Question: I am using jqGrid for some purpose. In this grid there are 6 columns in which last columns is just integer value (NoLicense-available license count) and last 2nd is checkbox.
I want to make following functionality using this grid.
1. If checkbox is tick then value of NoLicense must be NoLicense++; 2 if the same checkbox is untick then value of NoLicense must be NoLicense--;
2. If NoLicense=0 then alert('License exhausted');
Below is my code:
'''
$.ajax({
type: "POST",
url: url,
data: param,
contentType: "application/json; charset=utf-8",
dataType: "json",
error: function (xhr, status, error) {
try {
var msg = JSON.parse(xhr.responseText);
$(this).MessageBox('error', msg.Message);
}
catch (e) {
$(this).MessageBox('error', xhr.responseText);
}
return false;
$(this).HideBusy();
},
success: function (data) {
var xmlString = data.d;
if (xmlString != '') {
$("#AvailableLicense").jqGrid({
ajaxGridOptions: { contentType: 'application/xml; charset=utf-8' },
datatype: 'xmlstring',
datastr: xmlString,
xmlReader: { root: "AvailableLicenses", row: "row", repeatitems: false, id: "ItemCode" },
colNames: ['Code', 'Name', 'Profile Name', 'Expires On', 'Used', 'Available'],
colModel: [
{ name: 'ItemCode', index: 'TenantConfID', align: "left", width: 40 },
{ name: 'Itemname', index: 'ObjectTypeID', align: "left", width: 40 },
{ name: 'ProfileName', index: 'CRMObjectTypeID', align: "left", width: 20 },
{ name: 'EndDate', index: 'SAPObjectTypeID', align: "left", width: 40, formatter: 'date', formatoptions: { srcformat: 'Y/m/d', newformat: 'd-m-Y'} },
{ name: 'Used', index: 'Used', align: "center", width: 20, editable: true, edittype: 'checkbox', formatter: 'checkbox',
editoptions: { value: "1:0", readonly: false }
},
{ name: 'U_NoUsers', index: 'SAPObjectText', align: "center", width: 40 }
],
onSelectRow: function (rowid, status, e) {
UserRowID = $("#ClientUsers").jqGrid('getGridParam', 'selrow');
debugger;
if (UserRowID != null) {
selectedRowId = $("#AvailableLicense").jqGrid('getGridParam', 'selrow');
$('#AvailableLicense').jqGrid('editRow', selectedRowId, true);
var $target = $(e.target), $td = $target.closest("td"),
iCol = $.jgrid.getCellIndex($td[0]),
colModel = $(this).jqGrid("getGridParam", "colModel");
if (iCol >= 0 && $target.is(":checkbox")) {
var Count = $("#AvailableLicense").jqGrid('getCell', selectedRowId, 'U_NoUsers');
var Used = $("#AvailableLicense").jqGrid('getCell', selectedRowId, 'Used');
if (Used == '1') {
if (Count > 0) {
Count = Count - 1;
var rowData = $('#AvailableLicense').jqGrid('getRowData', selectedRowId);
rowData.U_NoUsers = Count;
$('#AvailableLicense').jqGrid('setRowData', selectedRowId, rowData);
}
else
$(this).MessageBox('error', 'License Exhausted');
}
else {
Count = Count + 1;
var rowData = $('#AvailableLicense').jqGrid('getRowData', selectedRowId);
rowData.U_NoUsers = Count;
$('#AvailableLicense').jqGrid('setRowData', selectedRowId, rowData);
}
}
return true;
}
else
$(this).MessageBox('error', 'Please select user first');
},
rowNum: 10,
mtype: 'POST',
pager: "#AvailableLicenseMap",
gridview: true,
rownumbers: true,
loadonce: true, forceFit: true,
width: 600,
height: 250,
caption: 'Available License'
}).jqGrid('navGrid', '#AvailableLicenseMap', { edit: false, add: false, del: false, search: false }); //.trigger('reloadGrid') ;
}
}
});
'''
But I found that rowselectevent does not works properly when I tick the checkbox.
1. When I select the first row event fires.
2. When I reselect the same row it does not fire.
3. After selecting the row If I change the value of checkbox, it doesn't fire event.
May be I don't understand it properly.

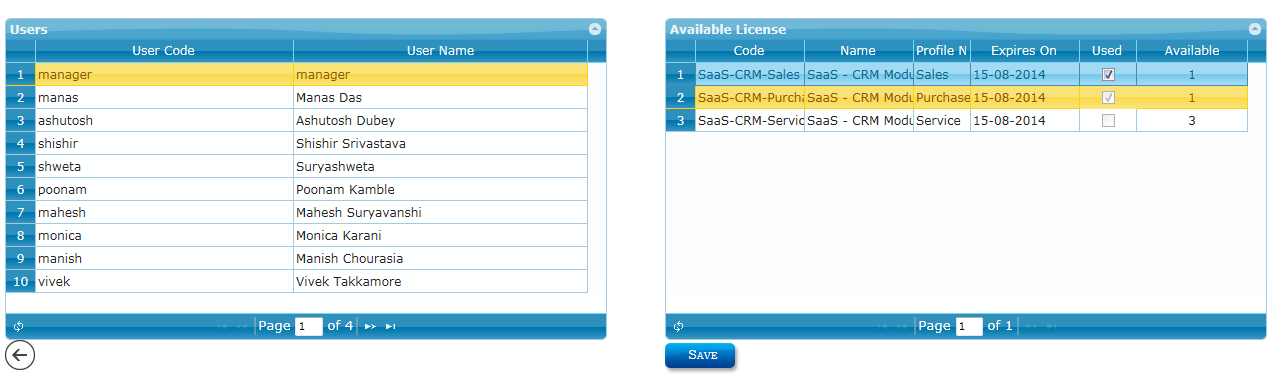
Answer: It seem to me that you could simplify your code by usage 'formatoptions: { disabled: false }' in the column ''Used'' having 'formatter: 'checkbox''. In the case you don't need to use any editing mode at all. To make actions on checking/unckecking of the checkbox from the column ''Used'' one can use 'beforeSelectRow' callback. Look at <URL> {'